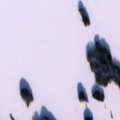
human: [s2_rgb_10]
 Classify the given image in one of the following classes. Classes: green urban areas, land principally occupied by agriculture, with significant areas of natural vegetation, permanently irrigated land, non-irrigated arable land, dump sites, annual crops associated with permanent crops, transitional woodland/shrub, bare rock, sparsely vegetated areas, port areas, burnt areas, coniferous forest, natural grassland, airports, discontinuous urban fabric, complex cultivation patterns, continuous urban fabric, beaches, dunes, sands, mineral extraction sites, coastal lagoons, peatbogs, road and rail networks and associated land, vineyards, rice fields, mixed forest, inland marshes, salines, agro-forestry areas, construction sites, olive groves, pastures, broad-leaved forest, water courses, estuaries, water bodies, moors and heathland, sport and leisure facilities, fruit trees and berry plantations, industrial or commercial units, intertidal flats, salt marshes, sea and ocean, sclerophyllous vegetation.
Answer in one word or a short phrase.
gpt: mixed forest, water bodies